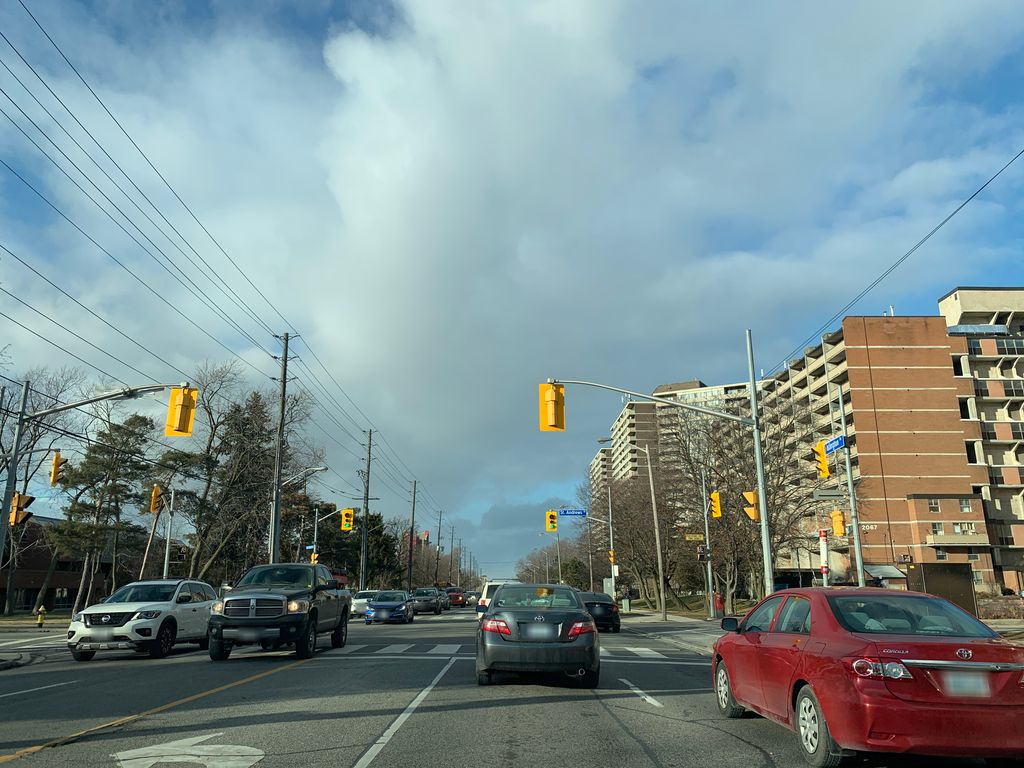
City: toronto